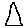
Label: triangle